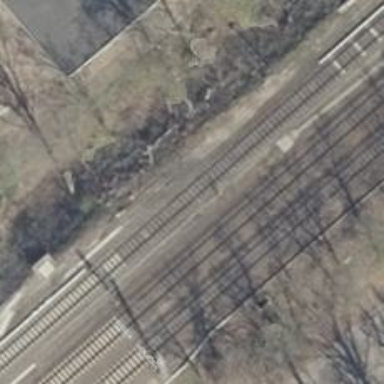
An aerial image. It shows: Railway signal.